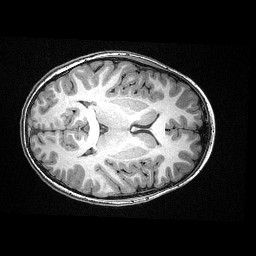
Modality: T1w
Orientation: axial
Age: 11
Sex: male
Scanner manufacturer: siemens
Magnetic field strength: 3 T
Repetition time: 2.3 s
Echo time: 0.00336 s